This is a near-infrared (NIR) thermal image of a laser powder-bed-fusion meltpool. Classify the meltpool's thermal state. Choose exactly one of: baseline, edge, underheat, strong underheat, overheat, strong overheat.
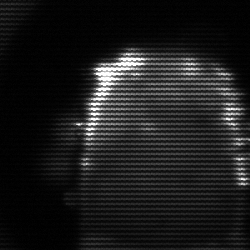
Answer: baseline